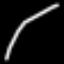
Label: squiggle